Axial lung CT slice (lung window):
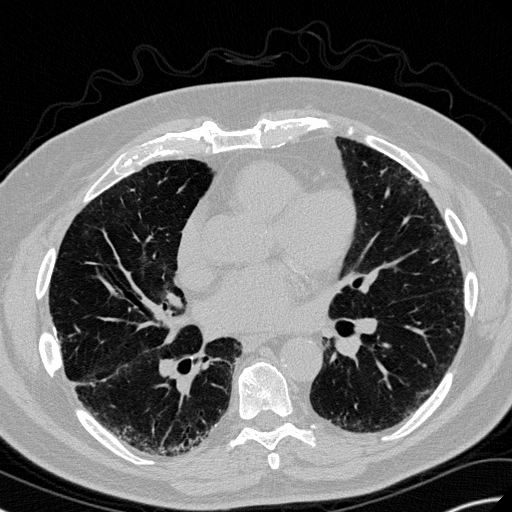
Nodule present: no